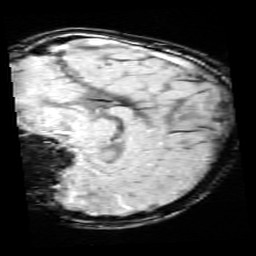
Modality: SWI
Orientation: sagittal
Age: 9
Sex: female
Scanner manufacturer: siemens
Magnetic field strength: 3 T
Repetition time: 0.027 s
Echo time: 0.02 s